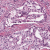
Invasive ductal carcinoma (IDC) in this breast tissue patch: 1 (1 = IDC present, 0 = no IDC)